Aerial crown-view tile of a tropical tree (Barro Colorado Island, Panama), acquired 20240611:
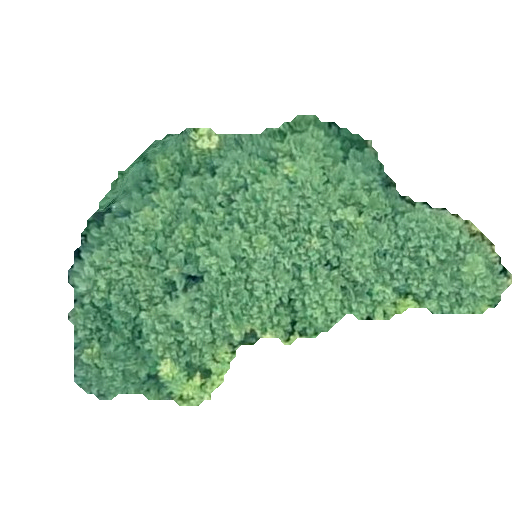
Species: Jacaranda copaia
GBIF accepted scientific name: Jacaranda copaia
Crown area: 123.685 m²